Question: I discovered a problem in my code when I try to bind multiple sockets. I try to explain the situation, I have an application consisting of two parts, one is written in C running on machine_1, the other one is in Java running on machine_2. The C program should be able to send udp-packets through one port to 4 ports on the machine_2 which is listening on them. Vice versa machina_2 should send udp-packets through one outgoing port to 4 corresponding ports on machine_1.
The problem I have is on machine_1:
1. I have two threads there, one processing outgoing data to machine_2 and one processing the incoming data. Within the first thread (processing outgoing data) I create 4 sockets (with 4 different ports) to address the corresponding sockets on machine_2. Works fine in that direction...
2. But when I try to create the sockets for the incoming data from machine_2, and I want to use the same port numbers as I did for incoming data on machine_2, but then I run into problems when I try to bind the sockets. Giving me the : Address already in use error.
I need some help on how to set up the socket configuration on machine_1 inside the C application for outgoing and incoming ports. And maybe an example on how to use the 'select()' function to listen on all 4 incoming sockets.
If come code examples needed, I can add them here, but as I said it is only working for the thread_1 which handles the outgoing data through one socket to 4 different sockets on machine_2.
Thanks in advance for your help!
I hope the attached picture can explain the situation little bit more, important is that I want to use the same port numbers on both machines for incoming data. Means, port_1 on machine_1 has same port number than port_1 on machine_2, and so on...
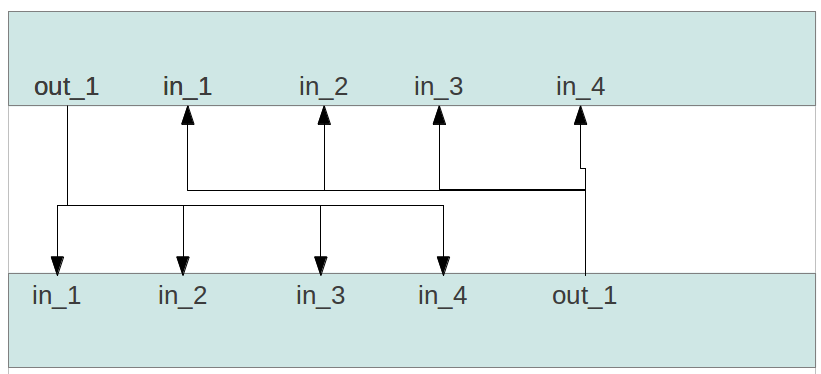
Answer: My advise is to just use 4 sockets. Sockets are bidirectional (that is if you really need 4 sockets, since this is UDP, one socket would probably be enough). Then you can share the sockets among several threads and read or write to them. You just need to be sure to synchronize whatever needs to be synchronize.
Here's an example on how to use select:
<URL>